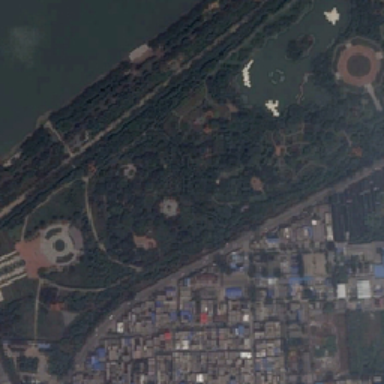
There is a park built by the water near a residential area .